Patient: sex M, age 52
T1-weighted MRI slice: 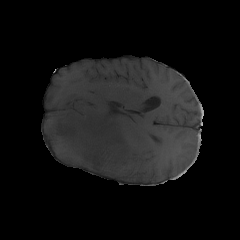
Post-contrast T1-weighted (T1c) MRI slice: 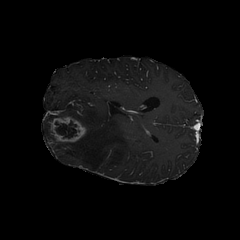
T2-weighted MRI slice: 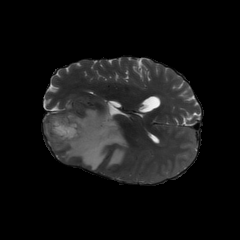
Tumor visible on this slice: yes
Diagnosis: Glioblastoma, IDH-wildtype
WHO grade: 4